По двум горизонтальным проводящим рельсам может скользить без трения металлическая перемычка массой $m$ (см. рисунок).  Расстояние между рельсами $l$. Движение перемычки ограничено двумя непроводящими жесткими вертикальными стенками $W_{1}$ и $W_{2}$, находящимися на расстоянии $D$ друг от друга. К рельсам через ключ $K$ последовательно подключены заряженный до напряжения $U_{0}$ конденсатор емкости $C$ и резистор сопротивления $R$. Перпендикулярно плоскости рельсов включено вертикальное однородное магнитное поле с индукцией $B$, такое что $m > B^{2}l^{2}C$ и $DBl » RCU_{0}$. В момент, когда ключ замкнули, перемычка покоилась посередине между стенками. Определите:
с какой стенкой произойдёт первое столкновение перемычки;
скорость $v_{1}$ перед первым столкновением;
скорость $v_{n}$ перед $n$-ым столкновением. Все столкновения перемычки со стенками абсолютно упругие.
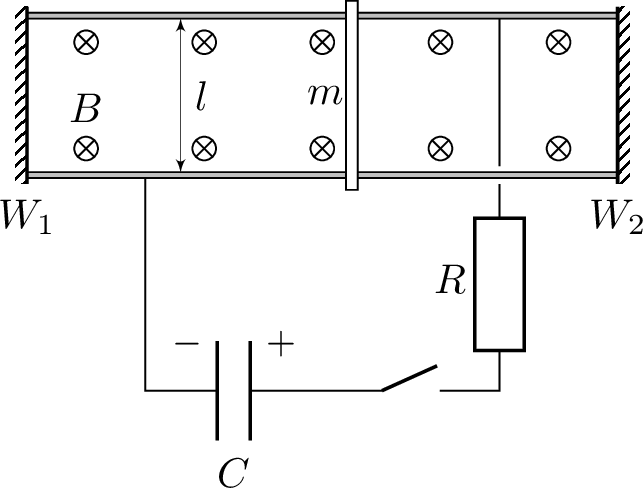
с какой стенкой произойдёт первое столкновение перемычки;
Решение: При движении перемычки в магнитном поле между ее сторонами, скользящими по направляющим возникает ЭДС равная $\varepsilon_{и}=Bvl$, где $v$ — скорость перемычки. Изменение скорости перемычки происходит из-за воздействия на нее силы Ампера равной $F_{а}=IBl$ при протекающем через нее токе $I$. Тот же ток заряжает или разряжает конденсатор (в зависимости от направления движения перемычки). Второй закон Ньютона для перемычки: $$ ma=IBl, \\ m\frac{\Delta v}{\Delta t}=IBl, \\ m\Delta v=I\Delta t Bl=-\Delta qBl, $$ где $\Delta q$ — изменение зарядка конденсатора. При разгоне перемычки от нулевой скорости до $v_{1}$: $$ \Delta v=v_{1}=\frac{-\Delta qBl}{m}=\frac{(CU_{0}-q)Bl}{m}, \\ q=CBv_{1}l. $$ Тогда: $$ v_{1}=\frac{C(U_{0}-Bv_{1}l)Bl}{m}=\frac{CU_{0}Bl}{m \left(1+\frac{B^{2}l^{2}C}{m} \right)}. $$ Рассмотрим $n$-ое столкновение со стенкой. Перемычка налетает со скоростью $v_{n}$. Заряд на конденсаторе при этом равен $q_{n}=CBlv_{n}$. После столкновения перемычка движется в противоположном направлении с той же скоростью $v_{n}$, соответствующей теперь противоположному знаку заряда конденсатора. Изменение скорости перемычки в процессе перезарядки: $$ v_{n}-v_{n+1}=\frac{(q_{n}+q_{n+1})Bl}{m}. $$ Здесь $v_{n+1}$ и $q_{n+1}$ — модули скорости и зарядка конденсатора при установлении соответствия между ЭДС индукции и напряжением на конденсаторе после столкновения. При этом учтено, что знак заряда конденсатора изменился и $\Delta q=q_{n}+q_{n+1}$. $$ v_{n}-v_{n+1}=\frac{(v_{n}+v{n+1})B^{2}l^{2}C}{m}. $$ Отсюда: $$ v_{n+1}=v_{n}\frac{1-\frac{B^{2}l^{2}C}{m}}{1+\frac{B^{2}l^{2}C}{m}}. $$ После $n$ столкновений скорость равна: $$ v_{n+1}=v_{1} \left(\frac{1-\frac{B^{2}l^{2}C}{m}}{1+\frac{B^{2}l^{2}C}{m}}\right)^{n}=\frac{CU_{0}Bl}{m}\frac{\left(1-\frac{B^{2}l^{2}C}{m} \right)^{n}}{\left(1+\frac{B^{2}l^{2}C}{m} \right)^{n+1}}. $$

скорость $v_{1}$ перед первым столкновением;
Ответ: $$ v_{1}=\frac{CU_{0}Bl}{m \left(1+\frac{B^{2}l^{2}C}{m} \right)}. $$

скорость $v_{n}$ перед $n$-ым столкновением.
Ответ: $$ v_{n+1}=\frac{CU_{0}Bl}{m}\frac{\left(1-\frac{B^{2}l^{2}C}{m} \right)^{n}}{\left(1+\frac{B^{2}l^{2}C}{m} \right)^{n+1}}. $$
Темы:
T, RC-цепи, Электромагнетизм, Всероссийские, Движение в магнитном поле, Рельсотрон